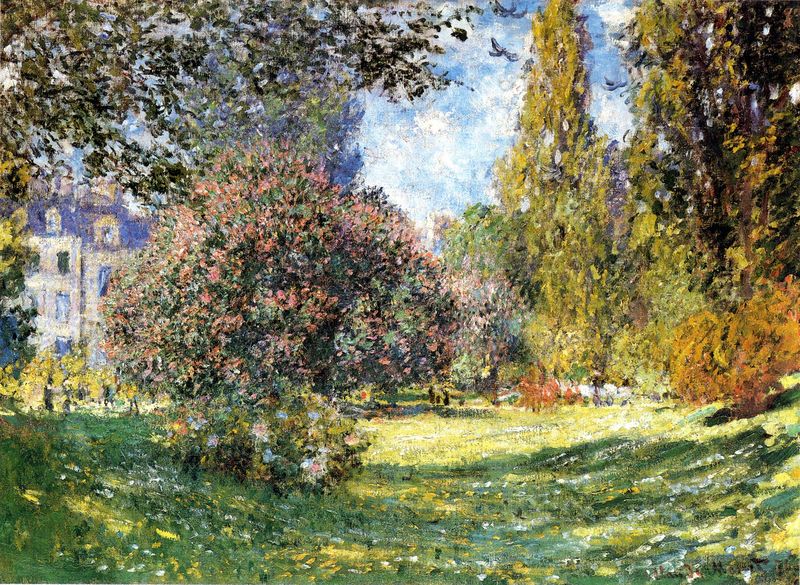
Titel: Paysage: Le parc Monceaux, Der Parc Monceau
Künstler: Claude Monet
Standort: New York (New York)
Institution: The Metropolitan Museum of Art
Schlagwörter: baum, blau, blätter, gemälde, himmel, laub, schatten, vogel, weiß, wolken, bäume, gelb, grün, impressionismus, landschaft, menschen, ocker, stadt, blume, blumen, braun, bunt, fenster, frankreich, hell, licht, orange, renoir, schwarz, blüte, blüten, dach, gebäude, gras, haus, park, parkanlage, rasen, rot, weg, wiese, wolke, beige, architektur, signatur, öl, häuser, hügel, natur, pappel, strauch, weide, busch, büsche, pastos, sonne, sträucher, gold, rosa, schön, wald, reiter, garten, hellblau, sommer, fassade, pointilismus, farben, hang, dächer, farbe, lila, herbst, idylle, figuren, wetter, duktus, impressionistisch, monet, reflexe, lciht, impressionisten, blumenwiese, frühling, senke, blühen, spiel, gauben, tupfen, villa, wärme, malerisch, anwesen, schloß, sonnenflecken, graben, pinselstriche, claude monet, gaube, lichtquelle, landpartie, englischer garten, hasu, bauwerk, pointillismus, pointismus, gartenanlage, fasade, gartenkunst, baumblüte, mulde, baul, flimmert, svhatten, l, bäume+